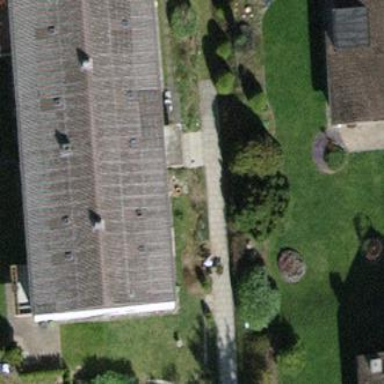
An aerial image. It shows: Building with tile roof.